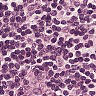
Metastatic tissue present: no